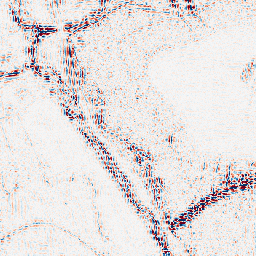
Category: wavelet
Decomposition family: wavelet_reverse_biorthogonal
Decomposition parameters: wavelet: rbio5.5
level: 2
Upsampling method: sinc_hamming
Upsampling parameters: scale: 2
kernel_size: 16
Upsampling scale: 2